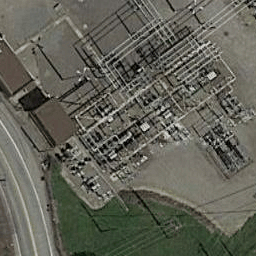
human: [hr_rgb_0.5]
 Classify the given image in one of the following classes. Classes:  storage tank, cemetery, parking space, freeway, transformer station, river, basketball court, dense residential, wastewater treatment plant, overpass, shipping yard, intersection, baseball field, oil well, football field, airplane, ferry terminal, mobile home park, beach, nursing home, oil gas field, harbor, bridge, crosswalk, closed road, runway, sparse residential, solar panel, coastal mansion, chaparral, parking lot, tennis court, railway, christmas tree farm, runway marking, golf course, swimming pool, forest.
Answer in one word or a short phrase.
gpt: transformer station